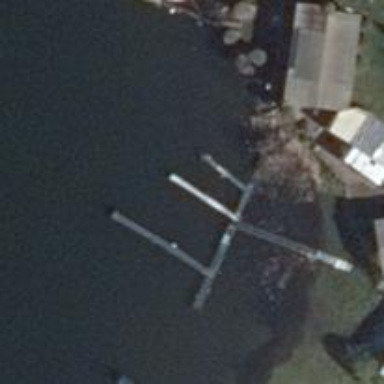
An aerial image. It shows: Man-made pier.